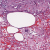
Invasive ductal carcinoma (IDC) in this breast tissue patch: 1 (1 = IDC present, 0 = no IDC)